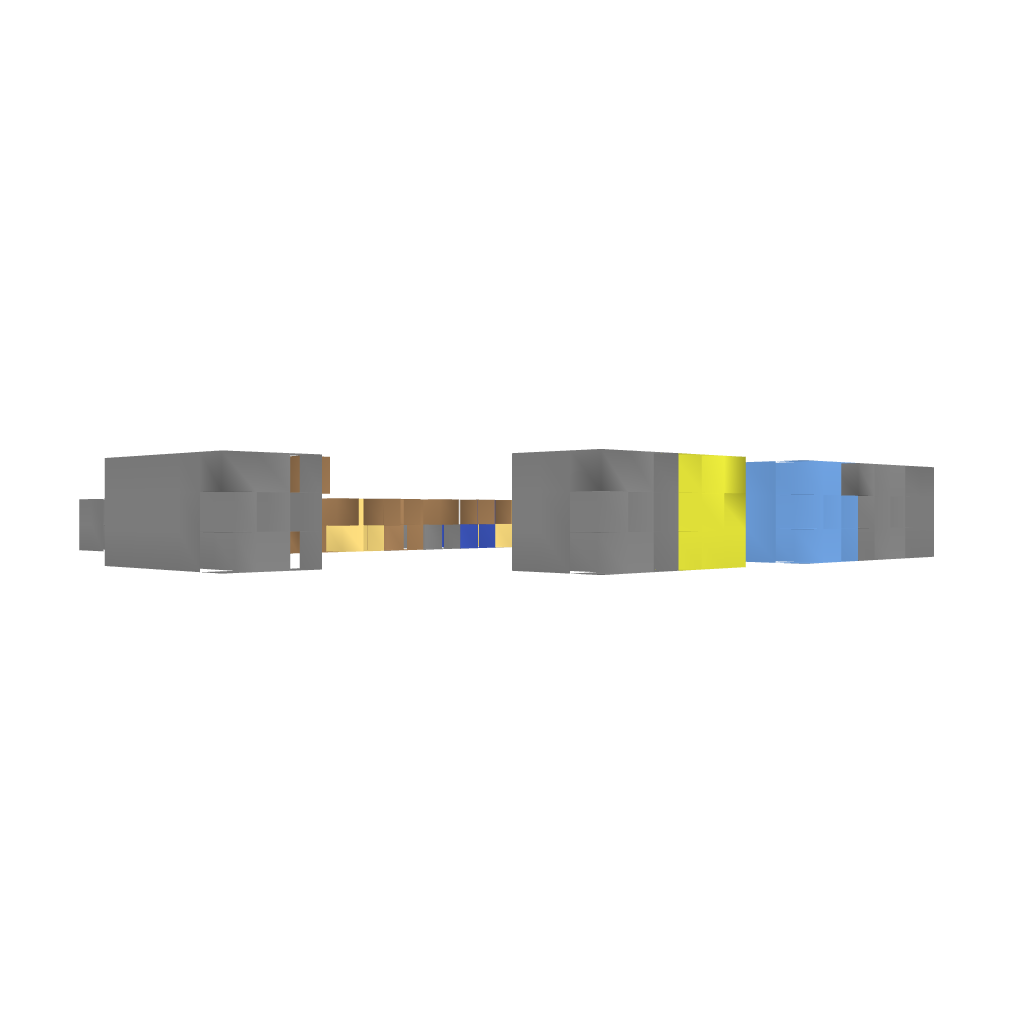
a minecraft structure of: Resource and XP Giver with Time Setter bad low quality